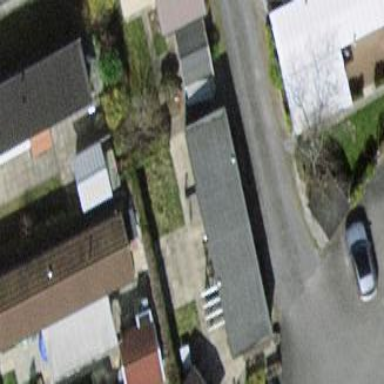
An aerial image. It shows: Static caravan building.